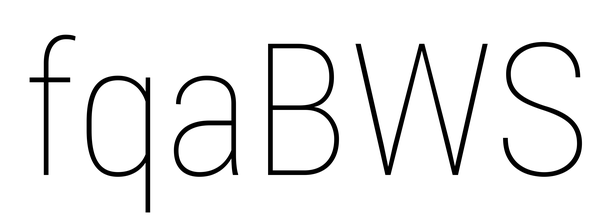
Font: Roboto_Condensed_Thin